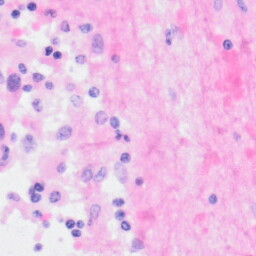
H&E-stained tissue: Kidney